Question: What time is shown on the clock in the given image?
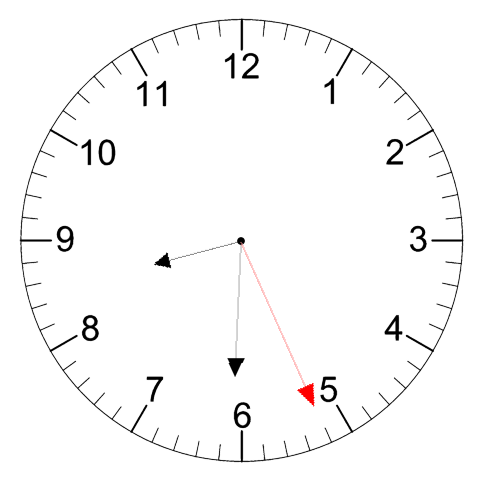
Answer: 08:30:26